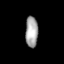
Tissue: lung
Cell type: Epithelial cells
Senescence score: 0.2284
Nuclear area (px): 379
Mean DAPI intensity: 166.269